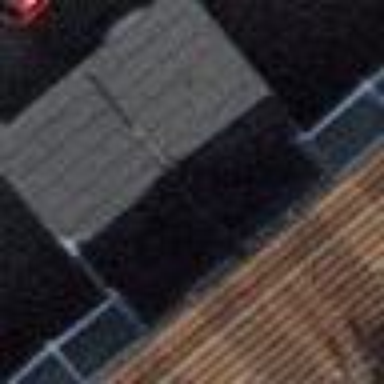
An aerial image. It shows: View of roof of building.